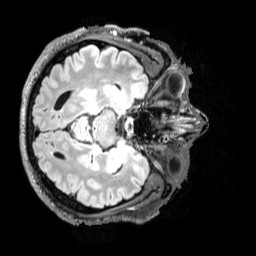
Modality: T2w
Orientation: axial
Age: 56
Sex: male
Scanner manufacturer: siemens
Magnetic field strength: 3 T
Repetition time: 5 s
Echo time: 0.394 s